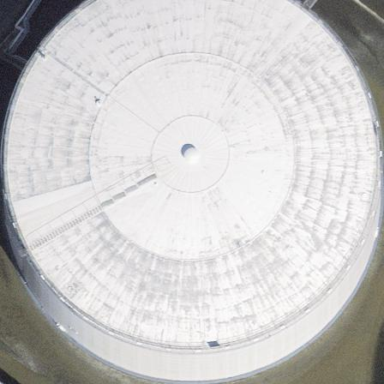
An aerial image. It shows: Storage tank that is man-made.